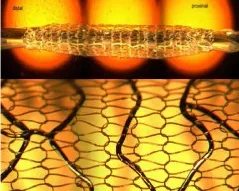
Coronary angiography and CT scan before and after MGuard stent implantaion. (A) The unexpanded (top) and the expanded stent covered with a sleeve mesh (bottom). Reproduced with permission from InspireMD.
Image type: radiology (ct)